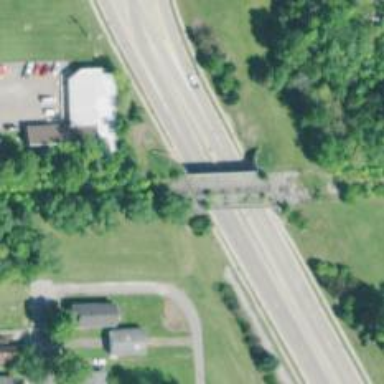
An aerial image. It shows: Abandoned railway spur bridge.